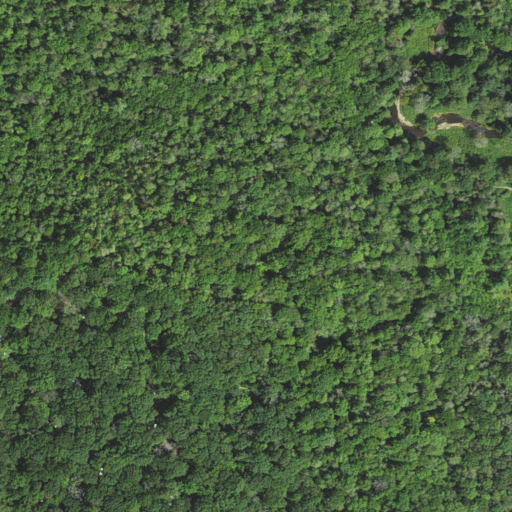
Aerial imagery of mountain in North Carolina named Pigpen Knob containing mixed forest, deciduous forest, and open development